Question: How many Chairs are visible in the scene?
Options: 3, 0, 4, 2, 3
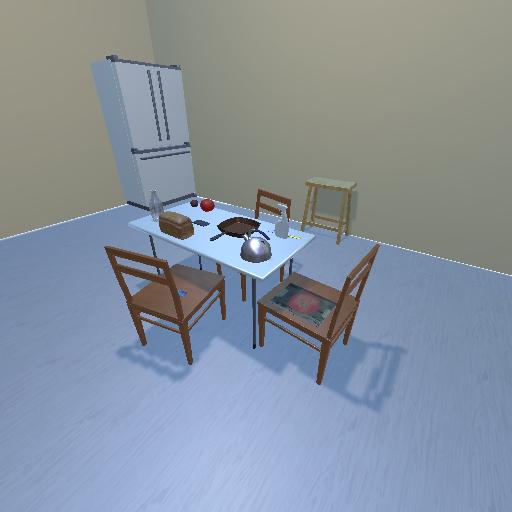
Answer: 3